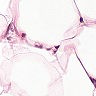
Metastatic tissue present: no